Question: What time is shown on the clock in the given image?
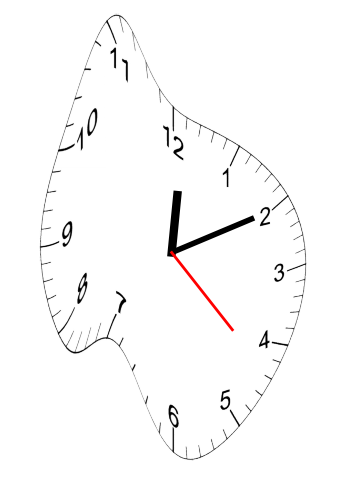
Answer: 12:10:22